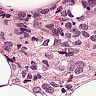
Metastatic tissue present: yes